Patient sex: F
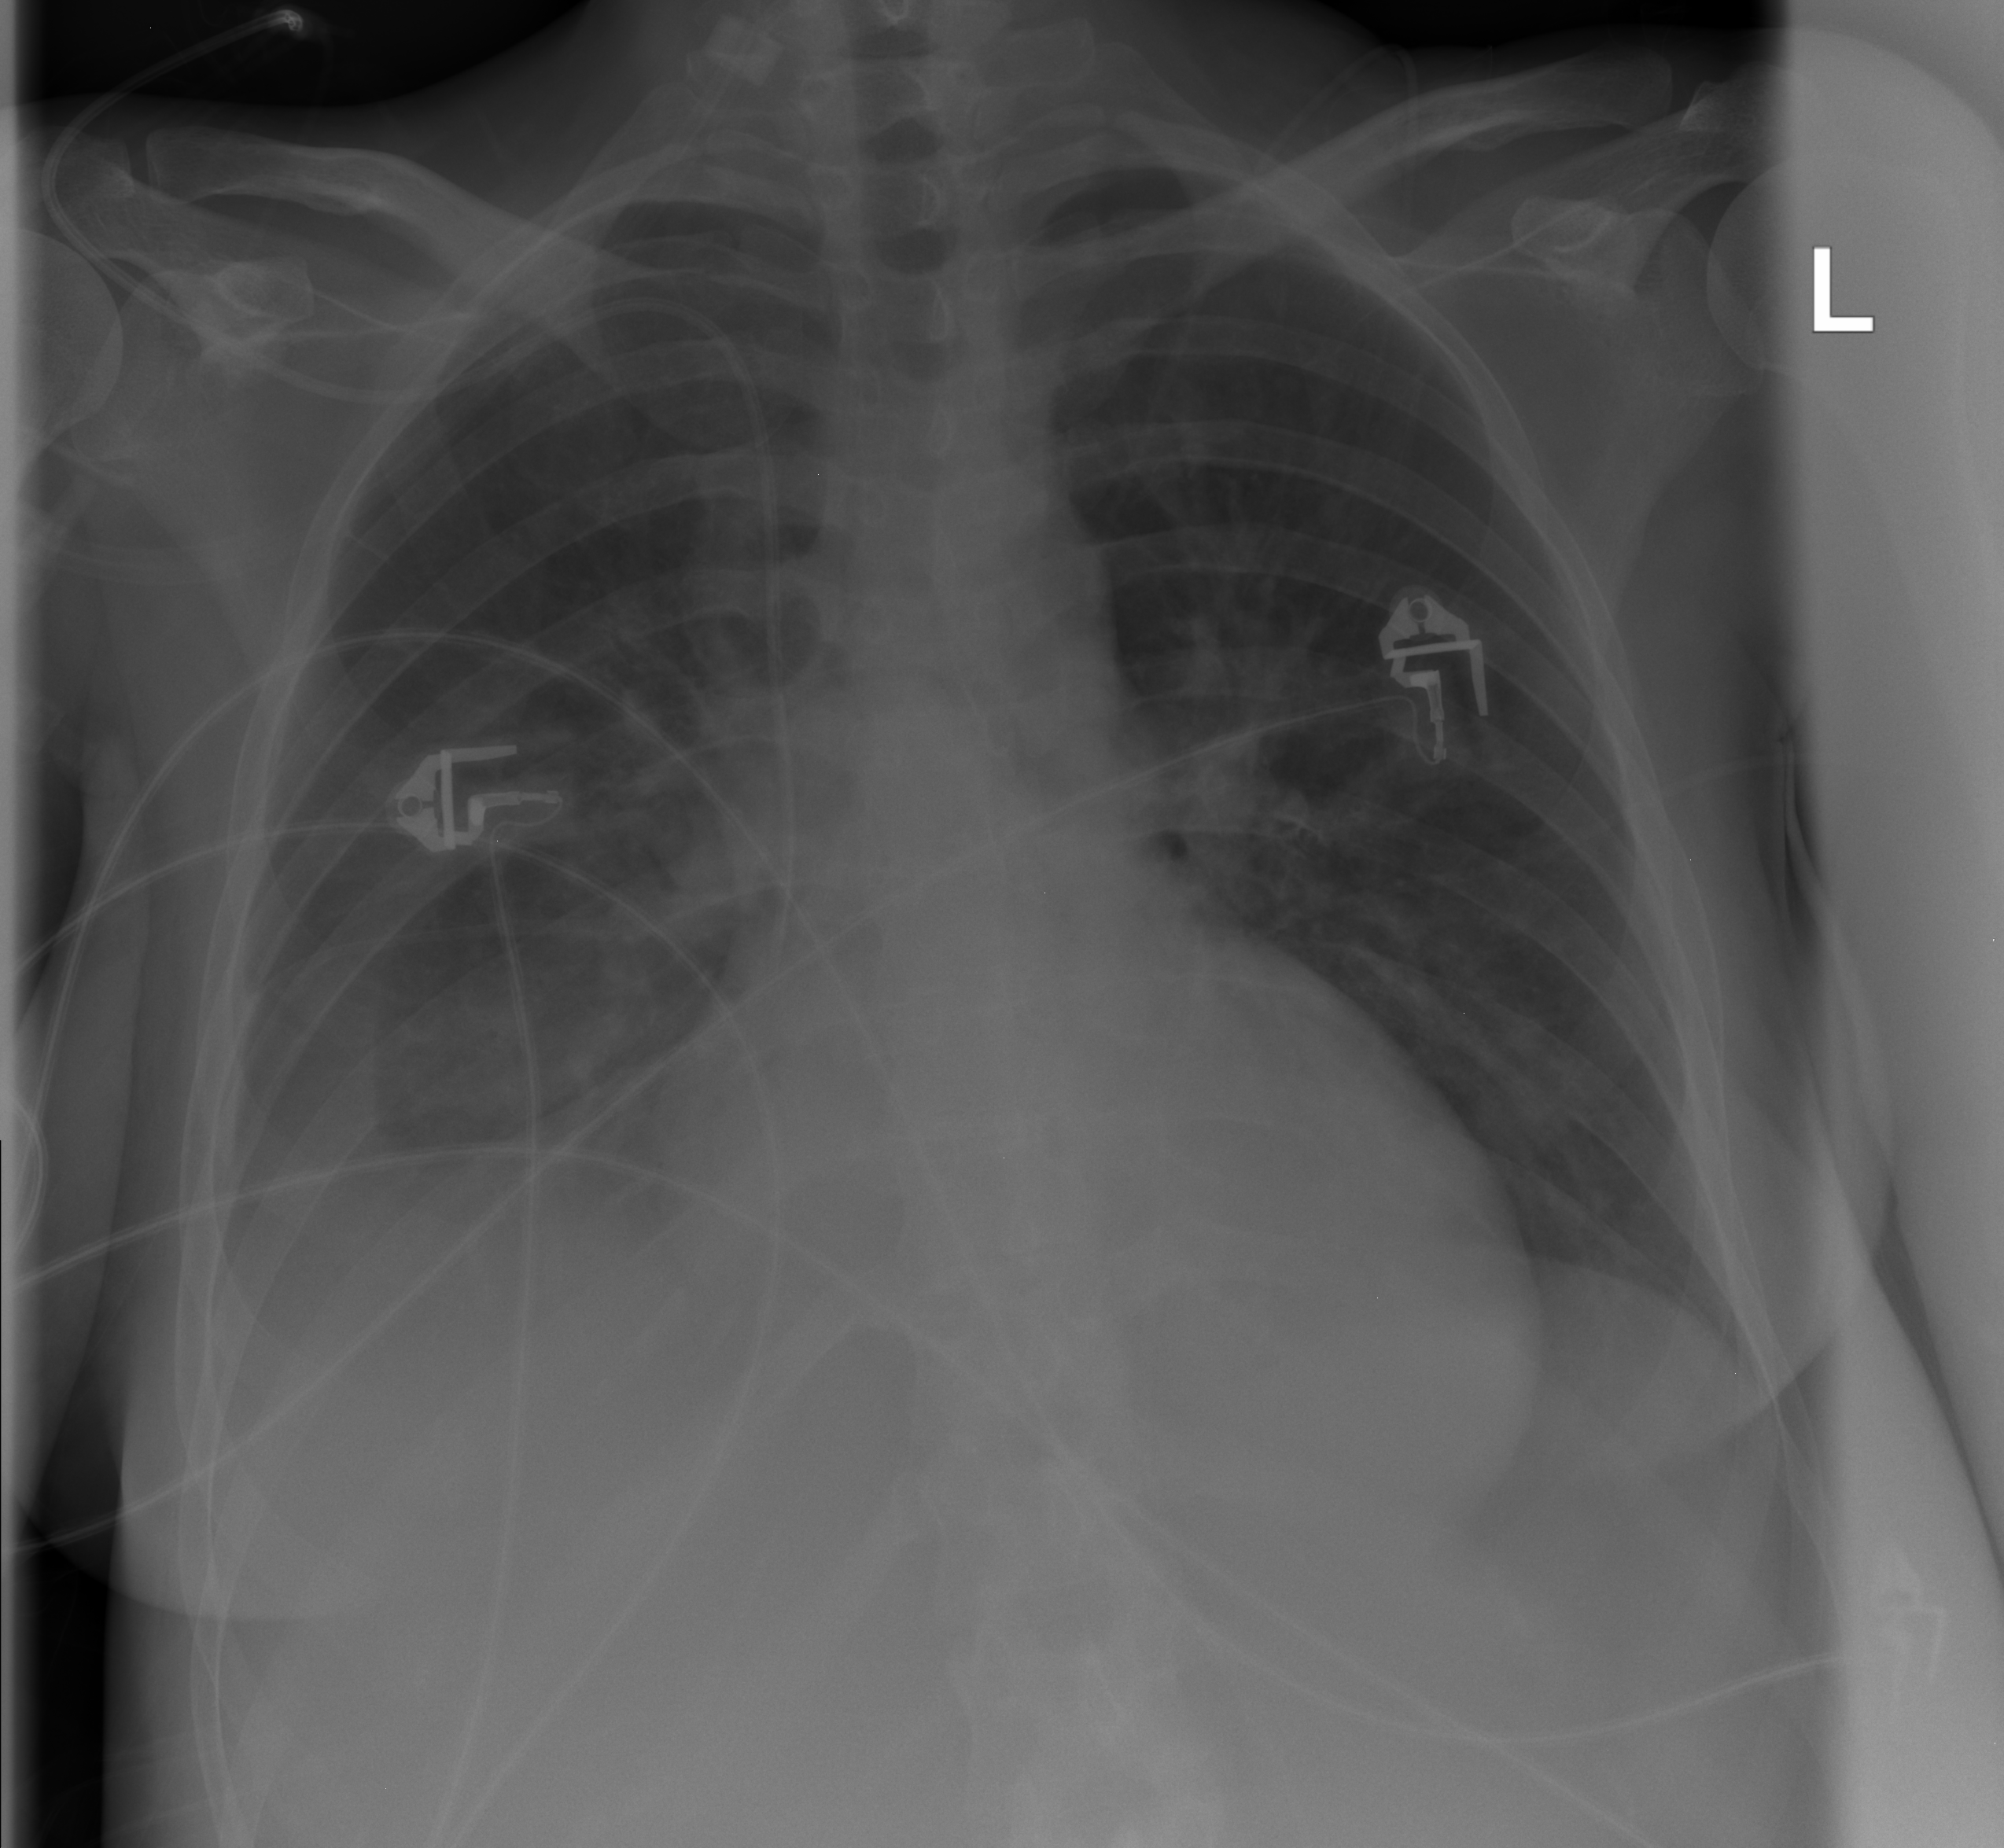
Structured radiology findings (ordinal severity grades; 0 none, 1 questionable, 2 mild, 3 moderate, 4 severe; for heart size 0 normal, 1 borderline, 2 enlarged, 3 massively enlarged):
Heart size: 0
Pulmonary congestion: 2
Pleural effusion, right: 2
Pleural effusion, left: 0
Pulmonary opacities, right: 2
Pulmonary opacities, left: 2
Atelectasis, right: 2
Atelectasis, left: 0